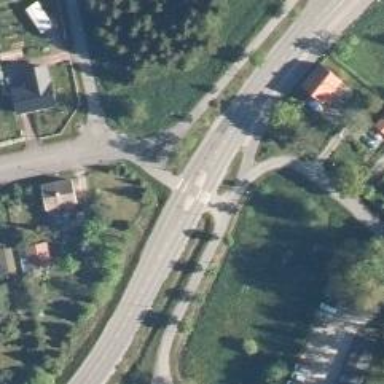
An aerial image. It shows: Asphalt cycleway with uncontrolled zebra crossing. There is island at the crossing.